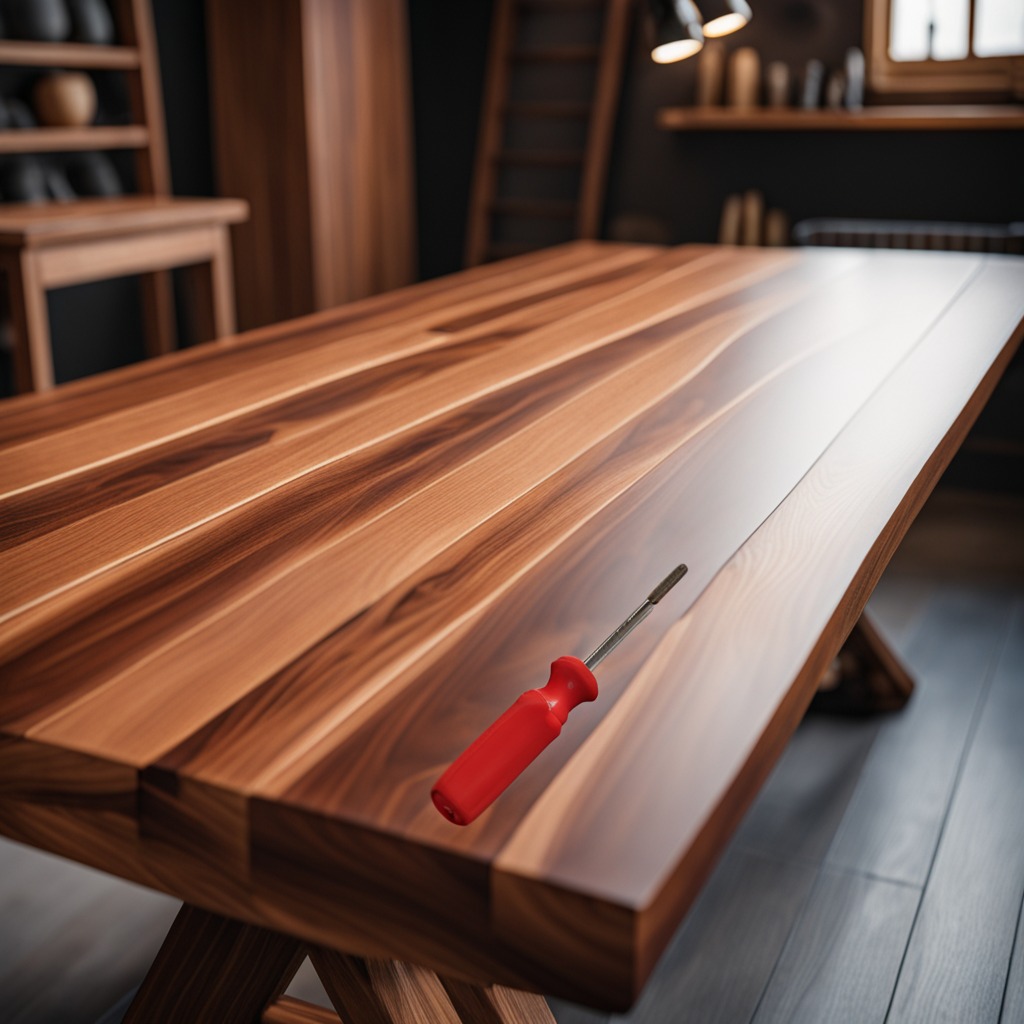
A screwdriver is lying on a wooden table in a carpentry studio with rich wood textures and side lighting.